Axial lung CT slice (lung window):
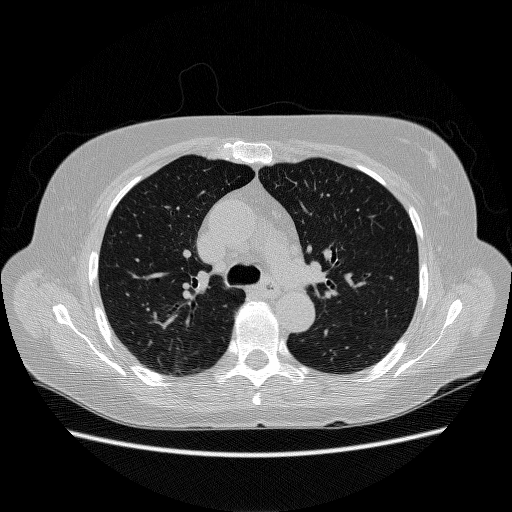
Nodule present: no